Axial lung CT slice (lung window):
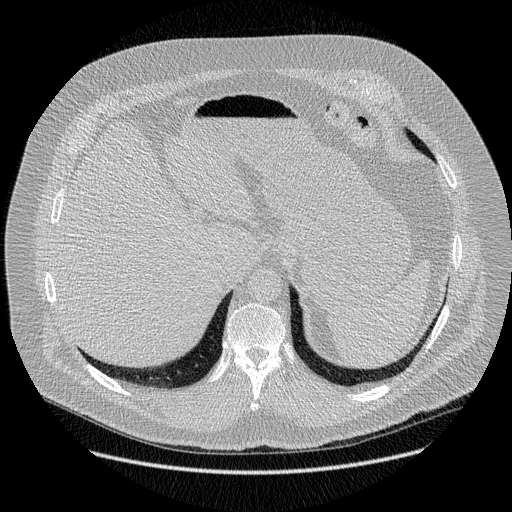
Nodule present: no